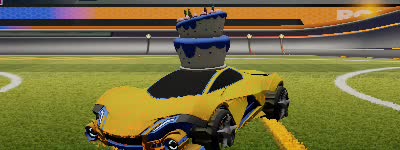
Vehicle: werewolf